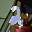
Label: 2